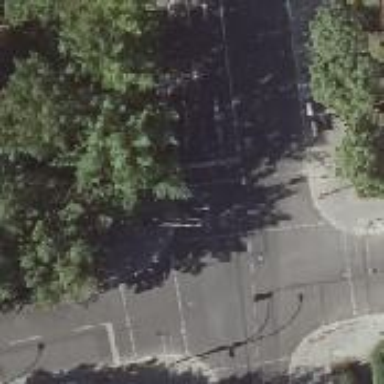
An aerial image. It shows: Road with traffic signals controlling the flow of traffic.